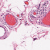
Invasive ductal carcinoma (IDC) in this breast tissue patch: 0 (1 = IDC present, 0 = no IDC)